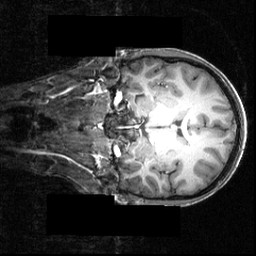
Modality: T1w
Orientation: coronal
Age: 20
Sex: male
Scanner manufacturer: siemens
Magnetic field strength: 3.951 T
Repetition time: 1.5 s
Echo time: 0.00335 s